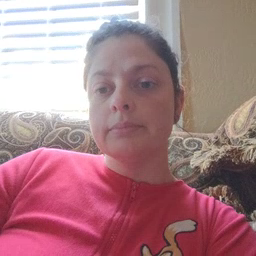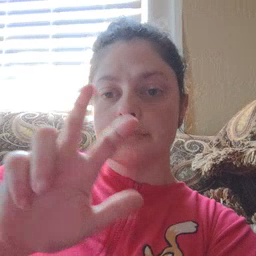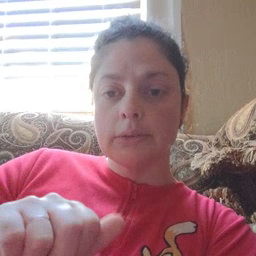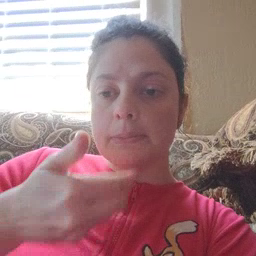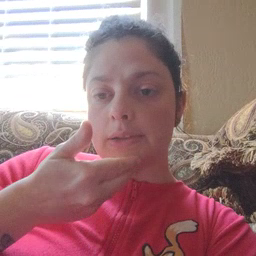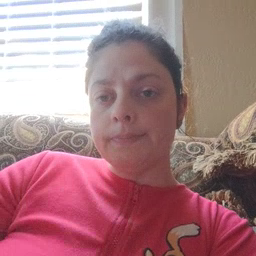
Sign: pizza